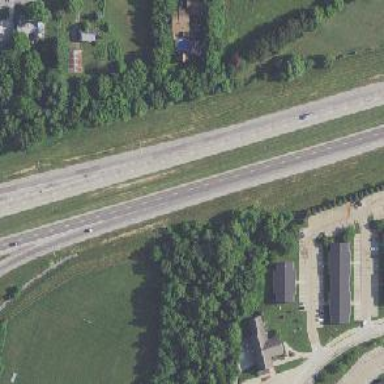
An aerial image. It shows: Primary highway designated as expressway.